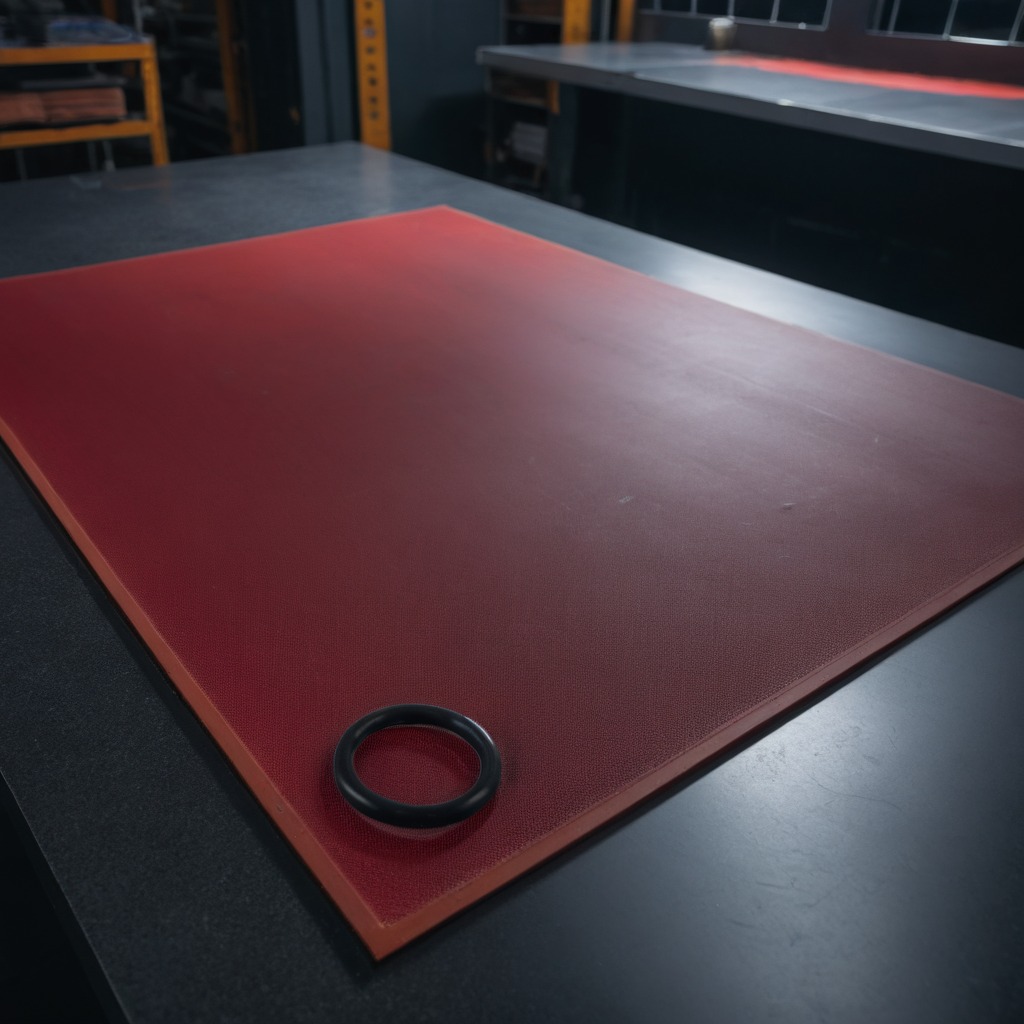
A rubber O-ring is lying on the tabletop.